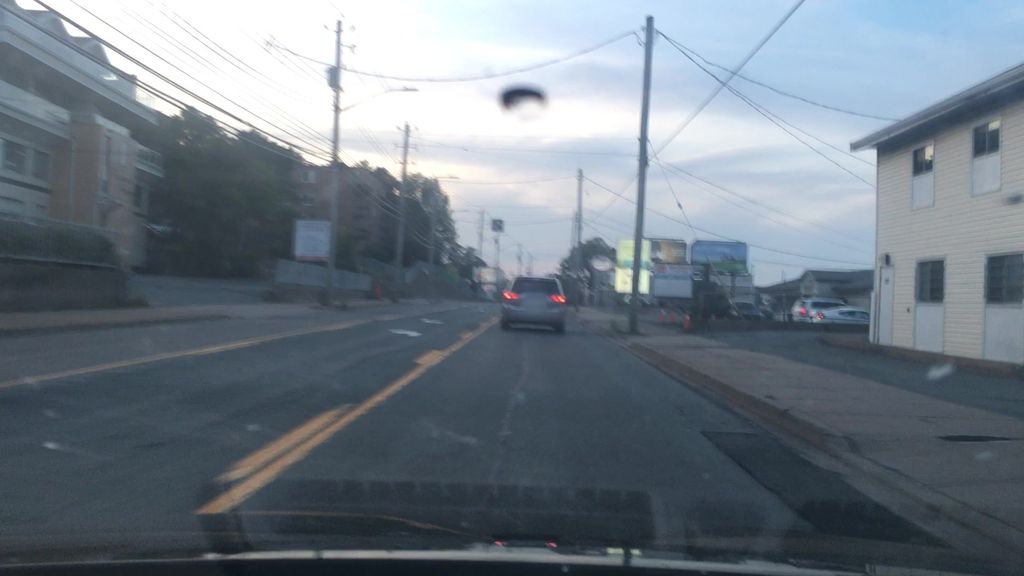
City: halifax